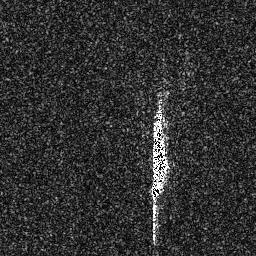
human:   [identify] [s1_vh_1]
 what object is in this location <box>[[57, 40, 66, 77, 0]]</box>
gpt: <ref>1 large ship at the center</ref>